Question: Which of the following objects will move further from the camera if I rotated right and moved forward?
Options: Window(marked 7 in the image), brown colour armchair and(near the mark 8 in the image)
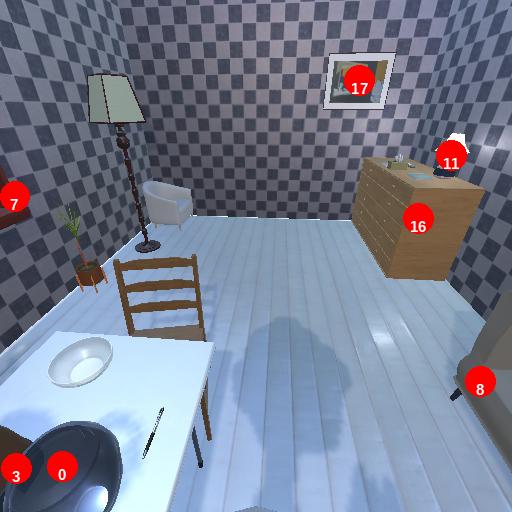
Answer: Window(marked 7 in the image)